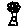
Label: tree